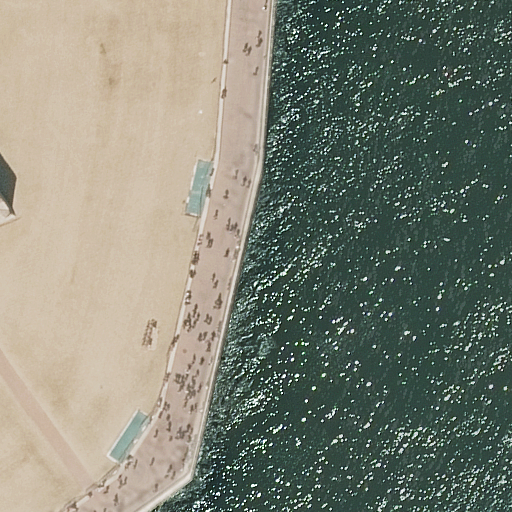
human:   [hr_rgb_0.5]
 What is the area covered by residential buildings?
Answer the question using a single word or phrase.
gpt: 7255m2

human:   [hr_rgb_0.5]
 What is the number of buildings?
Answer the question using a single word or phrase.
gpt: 1

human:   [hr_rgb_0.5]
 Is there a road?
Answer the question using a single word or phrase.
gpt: yes

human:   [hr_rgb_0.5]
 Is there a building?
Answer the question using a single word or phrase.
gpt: yes

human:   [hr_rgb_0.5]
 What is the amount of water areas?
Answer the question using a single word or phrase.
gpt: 1

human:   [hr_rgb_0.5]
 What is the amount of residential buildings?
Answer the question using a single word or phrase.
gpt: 1

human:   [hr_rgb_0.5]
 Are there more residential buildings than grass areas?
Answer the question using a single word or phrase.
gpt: no

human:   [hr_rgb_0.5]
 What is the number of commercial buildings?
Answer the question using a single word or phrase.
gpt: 0

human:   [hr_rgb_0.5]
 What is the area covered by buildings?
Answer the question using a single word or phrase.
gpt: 7255m2

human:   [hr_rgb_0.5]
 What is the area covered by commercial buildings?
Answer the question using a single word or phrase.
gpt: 0m2

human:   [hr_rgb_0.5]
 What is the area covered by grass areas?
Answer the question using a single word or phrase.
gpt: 4940m2

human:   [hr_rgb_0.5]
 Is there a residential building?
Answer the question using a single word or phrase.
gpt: yes

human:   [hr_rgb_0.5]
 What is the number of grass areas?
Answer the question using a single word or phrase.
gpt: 2

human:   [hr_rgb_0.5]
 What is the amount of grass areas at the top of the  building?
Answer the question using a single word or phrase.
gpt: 1

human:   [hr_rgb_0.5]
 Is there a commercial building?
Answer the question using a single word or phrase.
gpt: no

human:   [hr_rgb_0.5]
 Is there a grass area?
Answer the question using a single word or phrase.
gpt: yes

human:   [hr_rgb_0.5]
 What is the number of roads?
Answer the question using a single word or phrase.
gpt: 2

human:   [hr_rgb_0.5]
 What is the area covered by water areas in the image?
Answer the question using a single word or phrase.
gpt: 5656m2

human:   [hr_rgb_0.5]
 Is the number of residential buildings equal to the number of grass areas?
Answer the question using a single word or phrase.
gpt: no

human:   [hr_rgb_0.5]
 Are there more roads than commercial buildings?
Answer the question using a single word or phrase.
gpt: yes

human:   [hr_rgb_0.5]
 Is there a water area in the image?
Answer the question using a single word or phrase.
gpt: yes

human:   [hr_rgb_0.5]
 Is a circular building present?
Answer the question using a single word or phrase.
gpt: no

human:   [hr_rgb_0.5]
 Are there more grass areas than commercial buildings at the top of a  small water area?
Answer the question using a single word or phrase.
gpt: yes

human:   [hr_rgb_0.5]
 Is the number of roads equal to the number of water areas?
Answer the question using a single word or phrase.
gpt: no

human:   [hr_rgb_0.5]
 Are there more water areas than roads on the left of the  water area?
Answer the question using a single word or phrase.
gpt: no

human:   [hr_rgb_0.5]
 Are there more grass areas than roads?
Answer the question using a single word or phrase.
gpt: no

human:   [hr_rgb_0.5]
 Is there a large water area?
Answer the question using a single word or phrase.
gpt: yes

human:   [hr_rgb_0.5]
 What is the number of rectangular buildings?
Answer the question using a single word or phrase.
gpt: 0

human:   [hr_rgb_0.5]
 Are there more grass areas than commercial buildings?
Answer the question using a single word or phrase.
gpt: yes

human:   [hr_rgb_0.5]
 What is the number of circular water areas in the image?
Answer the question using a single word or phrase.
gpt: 0

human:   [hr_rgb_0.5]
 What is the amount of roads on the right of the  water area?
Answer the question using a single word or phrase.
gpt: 0

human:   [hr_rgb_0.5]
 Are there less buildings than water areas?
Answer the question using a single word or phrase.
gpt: no

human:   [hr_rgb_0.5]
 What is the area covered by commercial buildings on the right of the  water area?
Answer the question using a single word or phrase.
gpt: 0m2

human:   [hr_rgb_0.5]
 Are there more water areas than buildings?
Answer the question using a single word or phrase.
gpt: no

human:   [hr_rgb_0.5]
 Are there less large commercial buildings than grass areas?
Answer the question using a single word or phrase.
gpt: yes

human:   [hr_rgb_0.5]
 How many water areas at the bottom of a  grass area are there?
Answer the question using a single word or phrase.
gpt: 1

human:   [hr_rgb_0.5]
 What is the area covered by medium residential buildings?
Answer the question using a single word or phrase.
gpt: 0m2

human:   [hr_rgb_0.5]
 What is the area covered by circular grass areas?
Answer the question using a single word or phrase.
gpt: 0m2

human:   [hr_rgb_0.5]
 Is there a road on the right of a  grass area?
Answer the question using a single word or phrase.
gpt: yes

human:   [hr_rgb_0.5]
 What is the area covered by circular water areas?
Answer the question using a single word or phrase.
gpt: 0m2

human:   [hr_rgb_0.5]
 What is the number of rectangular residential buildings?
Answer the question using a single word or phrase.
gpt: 0

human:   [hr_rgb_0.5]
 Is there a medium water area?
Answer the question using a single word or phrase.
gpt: no

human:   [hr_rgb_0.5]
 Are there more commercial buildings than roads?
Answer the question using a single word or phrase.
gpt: no

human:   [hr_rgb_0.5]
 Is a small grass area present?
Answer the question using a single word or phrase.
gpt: no

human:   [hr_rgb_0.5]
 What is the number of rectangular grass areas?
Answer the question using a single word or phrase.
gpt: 1

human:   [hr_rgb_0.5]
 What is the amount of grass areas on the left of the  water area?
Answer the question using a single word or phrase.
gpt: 2

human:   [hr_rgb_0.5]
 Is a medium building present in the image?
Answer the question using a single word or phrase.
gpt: no

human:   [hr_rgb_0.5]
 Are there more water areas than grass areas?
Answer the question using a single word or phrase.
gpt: no

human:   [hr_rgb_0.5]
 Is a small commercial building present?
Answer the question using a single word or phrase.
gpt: no

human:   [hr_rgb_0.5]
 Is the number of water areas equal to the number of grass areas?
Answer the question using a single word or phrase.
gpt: no

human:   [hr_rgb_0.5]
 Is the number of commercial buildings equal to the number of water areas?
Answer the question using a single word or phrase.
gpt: no

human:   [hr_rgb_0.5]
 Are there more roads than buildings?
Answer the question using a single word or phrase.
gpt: yes

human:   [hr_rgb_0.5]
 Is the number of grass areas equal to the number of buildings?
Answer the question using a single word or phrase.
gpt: no

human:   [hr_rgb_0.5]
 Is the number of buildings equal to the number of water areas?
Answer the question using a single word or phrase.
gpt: yes

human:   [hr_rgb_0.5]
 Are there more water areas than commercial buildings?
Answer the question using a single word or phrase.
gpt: yes

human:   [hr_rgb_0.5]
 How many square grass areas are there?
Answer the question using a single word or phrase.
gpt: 0

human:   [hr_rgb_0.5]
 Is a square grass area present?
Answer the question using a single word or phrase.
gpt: no

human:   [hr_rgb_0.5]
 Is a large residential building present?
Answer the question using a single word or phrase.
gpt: yes

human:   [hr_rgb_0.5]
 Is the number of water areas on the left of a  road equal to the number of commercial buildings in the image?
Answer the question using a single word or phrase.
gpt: yes

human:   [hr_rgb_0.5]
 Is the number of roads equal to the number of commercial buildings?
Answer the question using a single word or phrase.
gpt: no

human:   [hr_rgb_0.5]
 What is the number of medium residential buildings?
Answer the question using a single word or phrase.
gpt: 0

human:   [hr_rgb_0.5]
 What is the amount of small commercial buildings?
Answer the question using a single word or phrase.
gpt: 0

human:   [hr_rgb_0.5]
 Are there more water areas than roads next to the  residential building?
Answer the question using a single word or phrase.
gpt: no

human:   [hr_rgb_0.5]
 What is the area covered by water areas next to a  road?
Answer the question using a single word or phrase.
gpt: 5656m2